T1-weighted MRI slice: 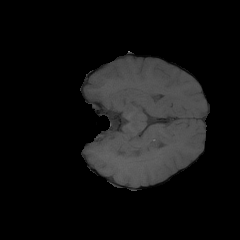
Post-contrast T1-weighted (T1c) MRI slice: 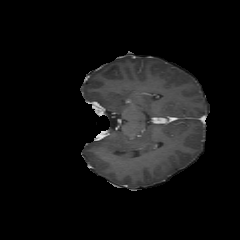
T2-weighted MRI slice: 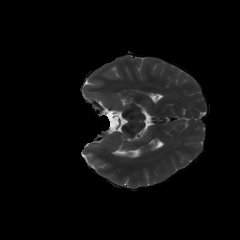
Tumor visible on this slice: no